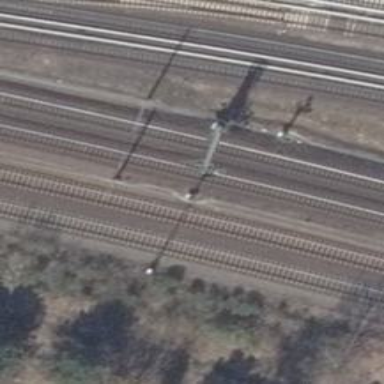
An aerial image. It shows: Railway signal.